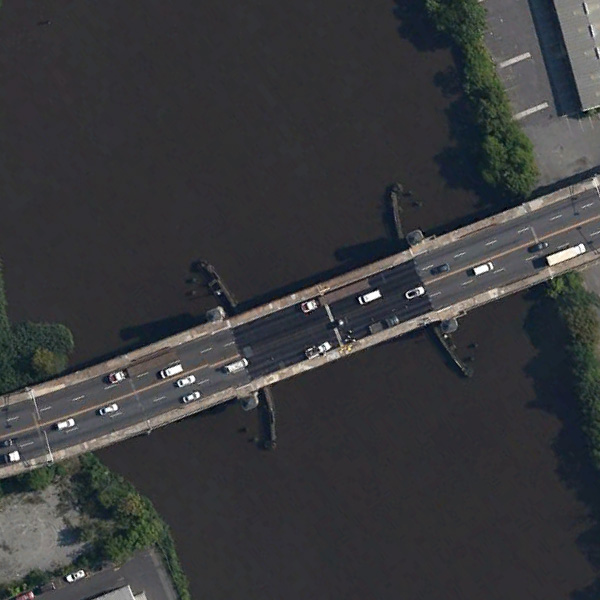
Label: Bridge